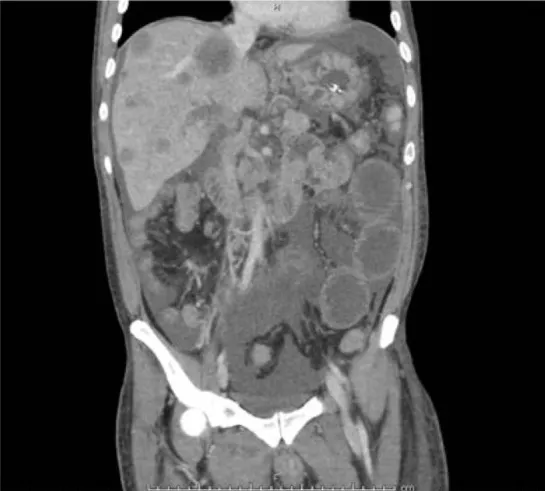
Frontal view panel showing liver metastasis and thickening of deuodenum and jejunum.
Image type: radiology (ct)